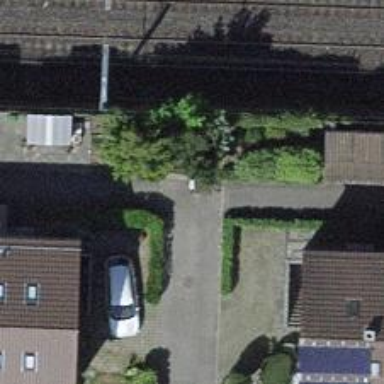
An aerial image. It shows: Living street.